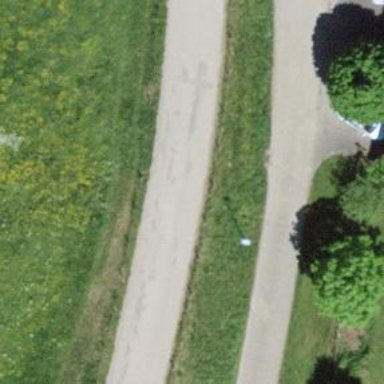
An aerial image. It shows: Unclassified road.